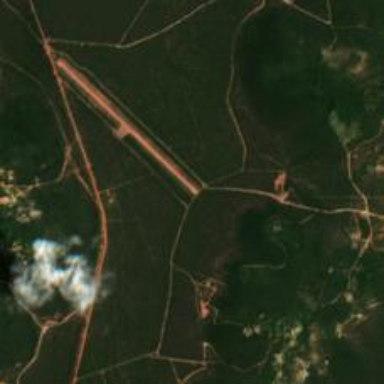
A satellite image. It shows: Runway at airport.